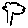
Label: tree